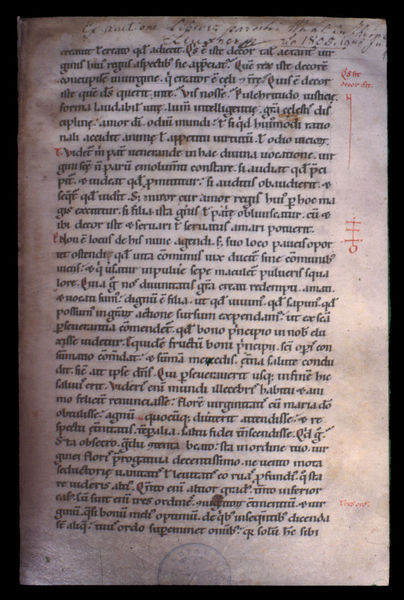
Titel: Speculum virginum
Institution: Köln, Historisches Archiv
Schlagwörter: buchseite, latein, marginalien